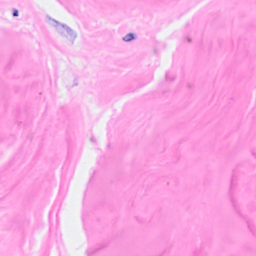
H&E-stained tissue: Breast